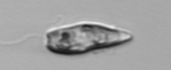
Label: Euglena